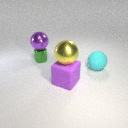
small green metal cylinder behind large cyan rubber sphere